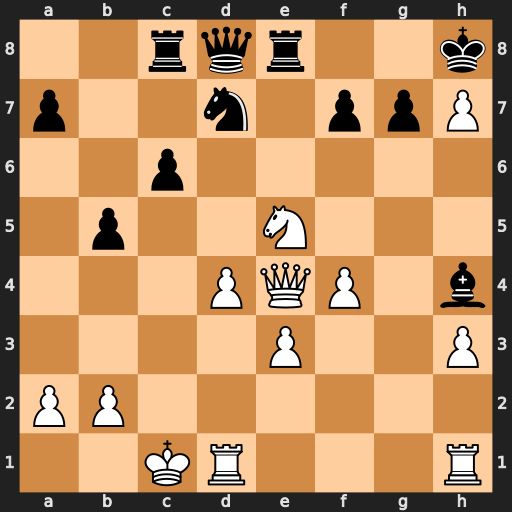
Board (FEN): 2rqr2k/p2n1ppP/2p5/1p2N3/3PQP1b/4P2P/PP6/2KR3R
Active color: w
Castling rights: -
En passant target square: -
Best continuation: Nxf7#